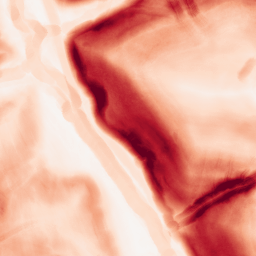
Category: morphological
Decomposition family: morphological_gradient
Decomposition parameters: size: 7
shape: disk
Upsampling method: bicubic
Upsampling parameters: scale: 4
Upsampling scale: 4